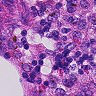
Metastatic tissue present: no